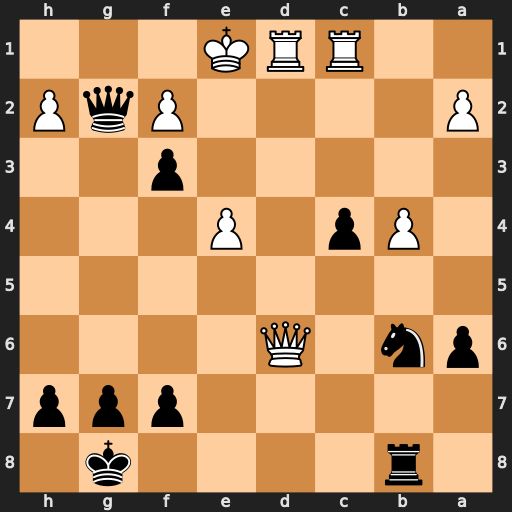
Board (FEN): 1r4k1/5ppp/pn1Q4/8/1Pp1P3/5p2/P4PqP/2RRK3
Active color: b
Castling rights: -
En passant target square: -
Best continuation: Qg1+ Kd2 Qxf2+